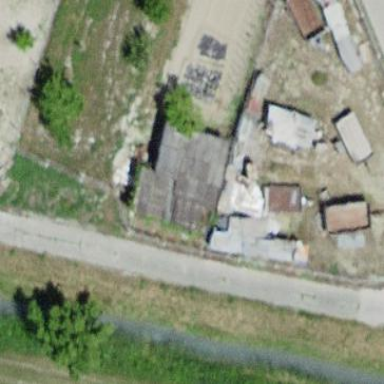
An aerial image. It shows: Shed building.